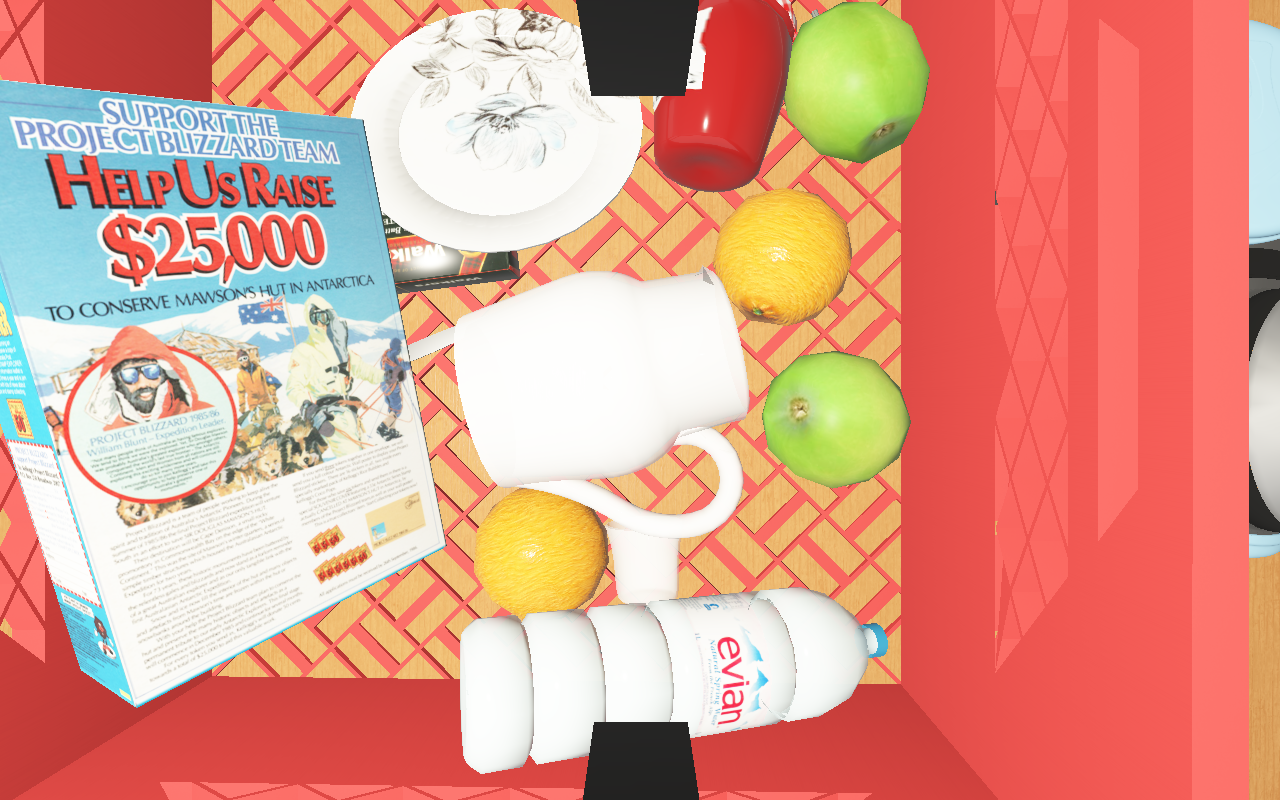
Objects in the scene:
carafe
water bottle
apple
orange
spoon
glass
wineglass
cereal box
biscuit box